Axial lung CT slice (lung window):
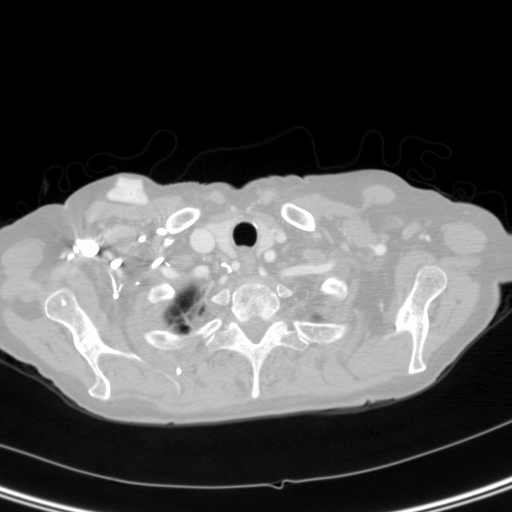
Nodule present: no